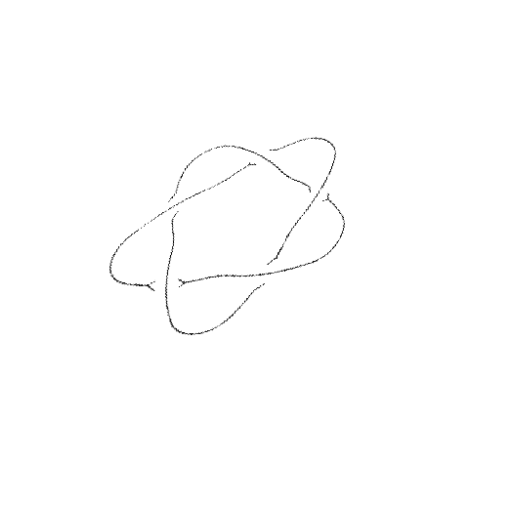
Crossing number: 5